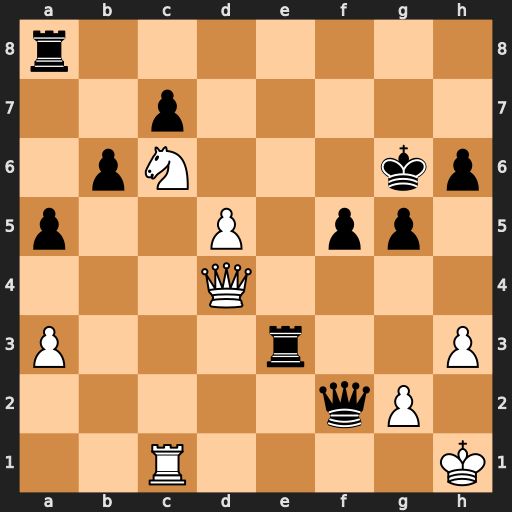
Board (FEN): r7/2p5/1pN3kp/p2P1pp1/3Q4/P3r2P/5qP1/2R4K
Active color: w
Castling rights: -
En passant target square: -
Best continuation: Ne5+ Kh7 Rxc7+ Kg8 Rg7+